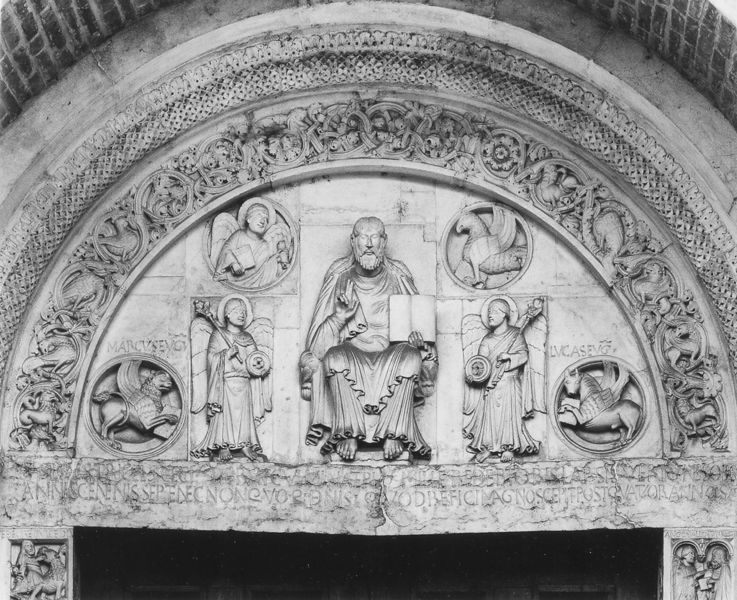
Titel: Hauptportal
Standort: Nonantola, S. Silvestro (EU - I - Emilia-Romagna)
Schlagwörter: adler, hand, mensch, kirche, relief, buch, portal, löwe, stier, tympanon, evangelisten, marcus, lucas